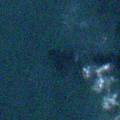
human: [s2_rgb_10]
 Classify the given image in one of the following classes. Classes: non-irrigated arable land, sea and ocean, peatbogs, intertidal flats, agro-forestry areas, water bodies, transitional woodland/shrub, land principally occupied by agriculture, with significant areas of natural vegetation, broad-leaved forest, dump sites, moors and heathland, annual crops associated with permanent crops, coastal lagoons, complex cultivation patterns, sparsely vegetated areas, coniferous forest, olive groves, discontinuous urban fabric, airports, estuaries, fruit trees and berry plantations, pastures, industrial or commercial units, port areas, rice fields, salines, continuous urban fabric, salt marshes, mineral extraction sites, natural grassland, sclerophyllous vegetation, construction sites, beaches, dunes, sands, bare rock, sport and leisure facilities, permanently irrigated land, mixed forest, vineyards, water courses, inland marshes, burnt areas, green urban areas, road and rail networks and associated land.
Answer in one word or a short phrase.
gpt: sea and ocean